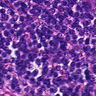
Metastatic tissue present: yes